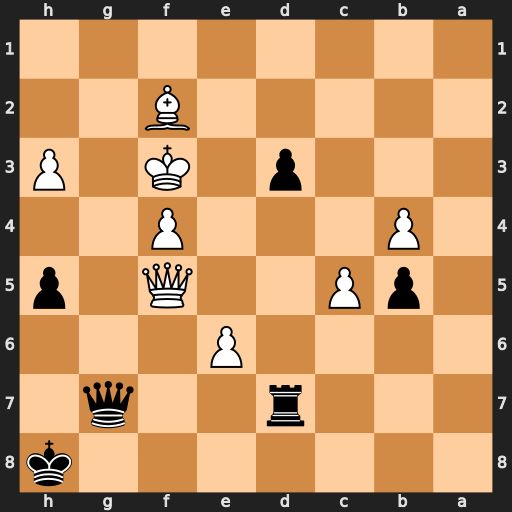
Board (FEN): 7k/3r2q1/4P3/1pP2Q1p/1P3P2/3p1K1P/5B2/8
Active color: b
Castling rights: -
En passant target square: -
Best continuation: d2 Qxh5+ Kg8 Qe8+ Kh7